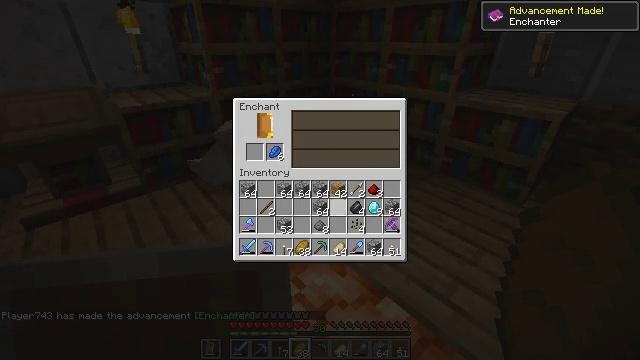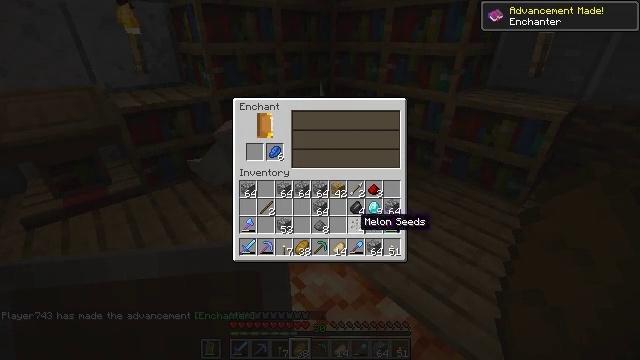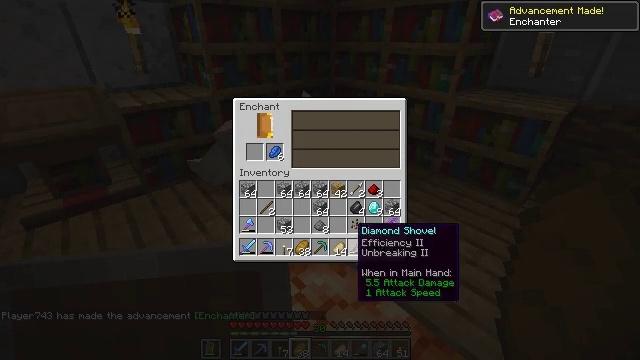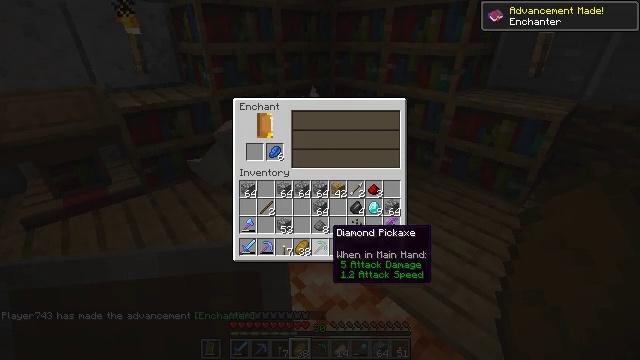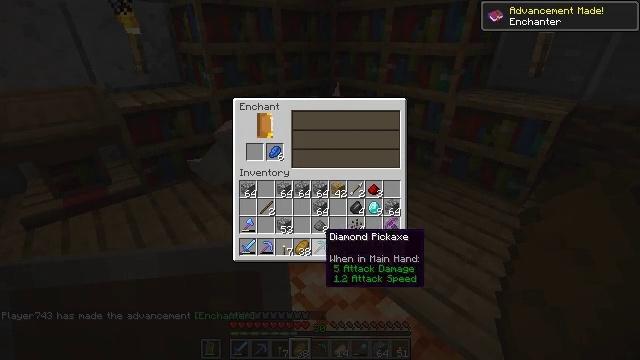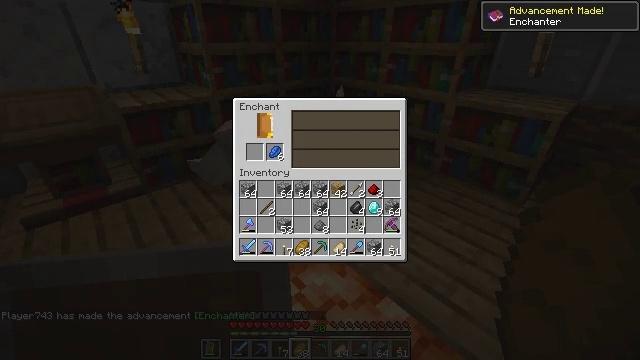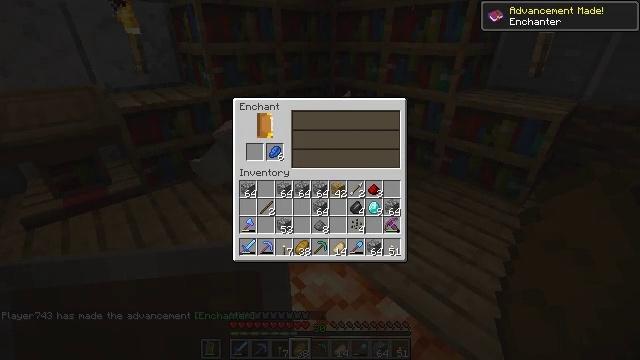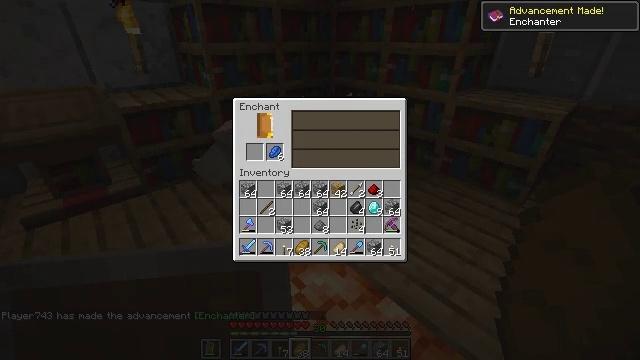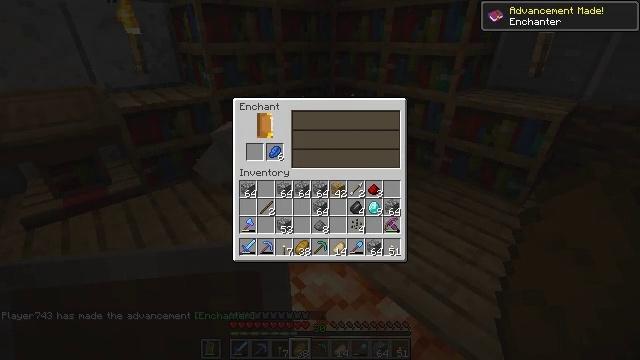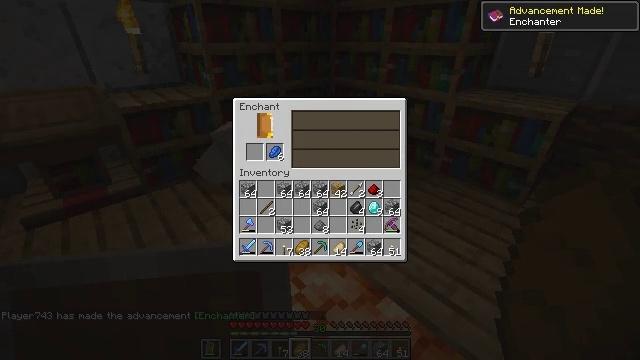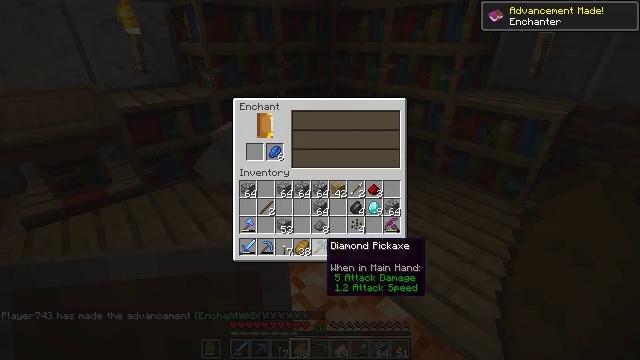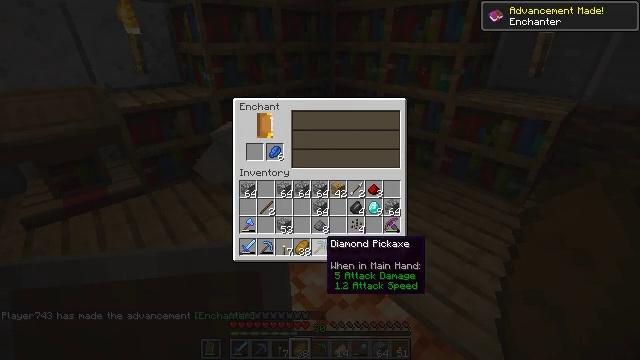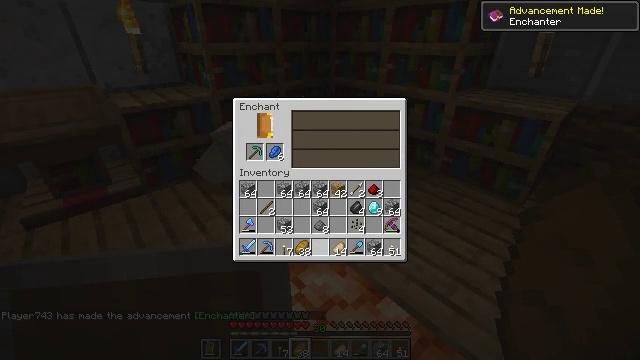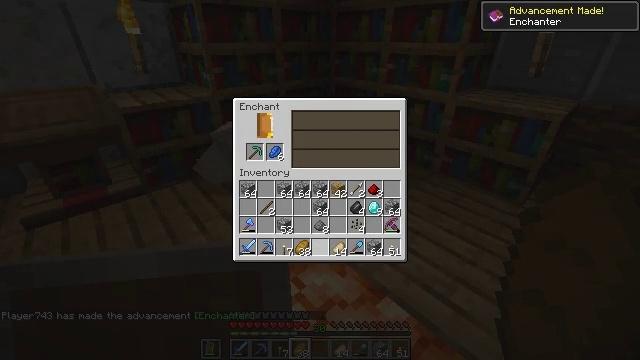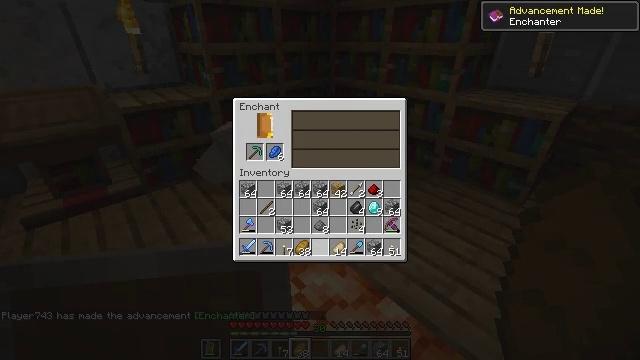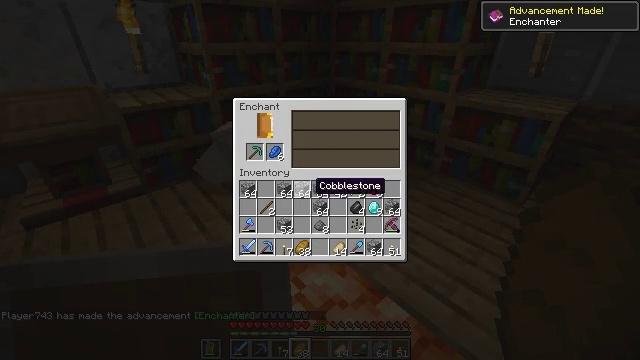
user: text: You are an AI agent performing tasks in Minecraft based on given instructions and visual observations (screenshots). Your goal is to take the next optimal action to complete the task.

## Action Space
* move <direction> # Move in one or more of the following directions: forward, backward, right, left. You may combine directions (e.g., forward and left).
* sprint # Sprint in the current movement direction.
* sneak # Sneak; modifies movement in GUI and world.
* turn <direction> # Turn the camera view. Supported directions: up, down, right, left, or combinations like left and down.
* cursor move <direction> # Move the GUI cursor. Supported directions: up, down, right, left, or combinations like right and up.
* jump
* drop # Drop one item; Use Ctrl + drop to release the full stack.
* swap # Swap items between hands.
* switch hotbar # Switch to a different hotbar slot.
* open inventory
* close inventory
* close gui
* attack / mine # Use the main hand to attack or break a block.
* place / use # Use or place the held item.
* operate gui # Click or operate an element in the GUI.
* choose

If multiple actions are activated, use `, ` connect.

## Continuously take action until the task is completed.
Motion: motion action
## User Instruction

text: Make a crossbow in the crafting table.
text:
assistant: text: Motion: sneak, cursor move right and down
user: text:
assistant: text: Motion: sneak, cursor move down
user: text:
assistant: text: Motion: sneak, cursor move left
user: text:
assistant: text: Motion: sneak, cursor move left
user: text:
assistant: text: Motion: sneak, cursor move down
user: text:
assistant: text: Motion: sneak
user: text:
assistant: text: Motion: sneak
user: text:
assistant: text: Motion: sneak
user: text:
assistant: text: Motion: sneak
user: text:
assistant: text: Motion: sneak
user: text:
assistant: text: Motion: sneak
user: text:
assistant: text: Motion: sneak, operate gui
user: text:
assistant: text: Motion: sneak, operate gui
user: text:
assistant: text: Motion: sneak, cursor move up
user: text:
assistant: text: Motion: sneak, cursor move left and up
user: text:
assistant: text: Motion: sneak, cursor move up
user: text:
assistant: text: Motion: no_op
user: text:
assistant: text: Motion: no_op
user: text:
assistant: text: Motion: no_op
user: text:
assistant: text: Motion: no_op
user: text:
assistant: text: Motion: no_op
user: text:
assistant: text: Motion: no_op
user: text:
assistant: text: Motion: no_op
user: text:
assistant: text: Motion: no_op
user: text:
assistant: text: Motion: no_op
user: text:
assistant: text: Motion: no_op
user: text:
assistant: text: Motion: no_op
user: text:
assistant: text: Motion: cursor move up
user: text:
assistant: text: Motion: cursor move up
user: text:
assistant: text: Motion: no_op